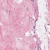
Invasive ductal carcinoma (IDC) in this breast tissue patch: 0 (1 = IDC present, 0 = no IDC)